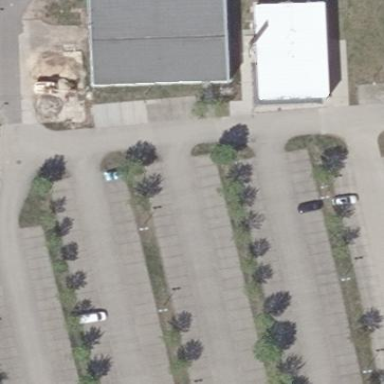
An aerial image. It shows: Parking area with surface.